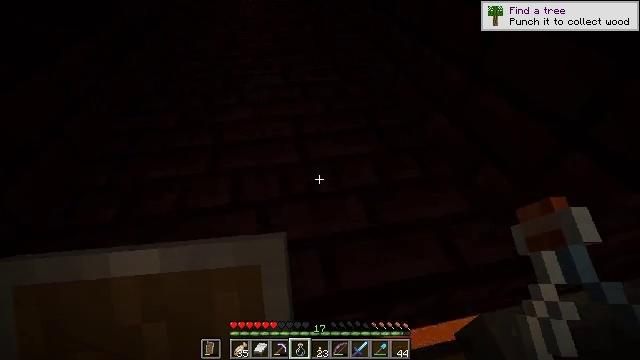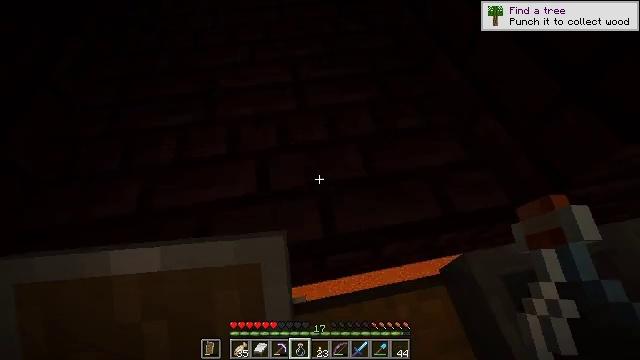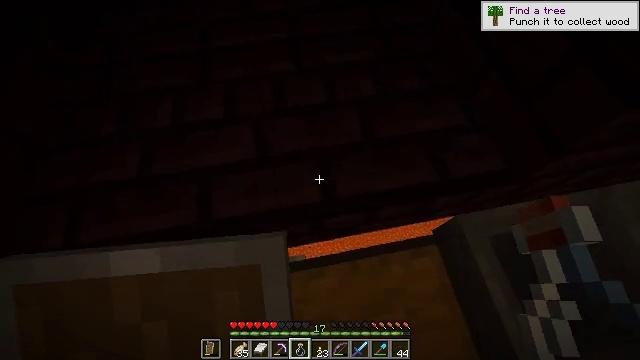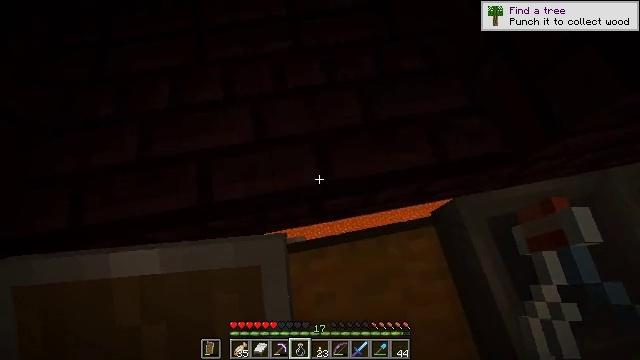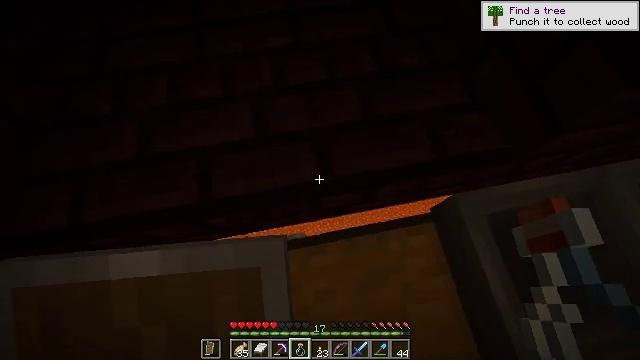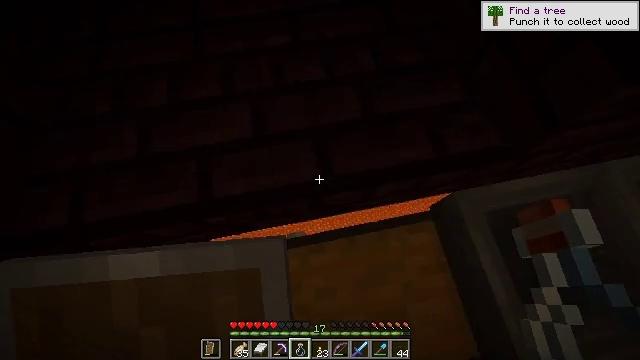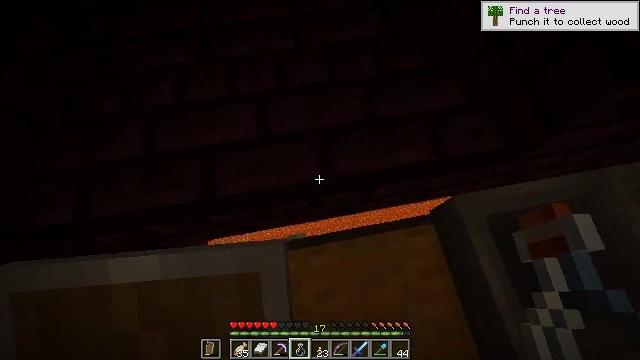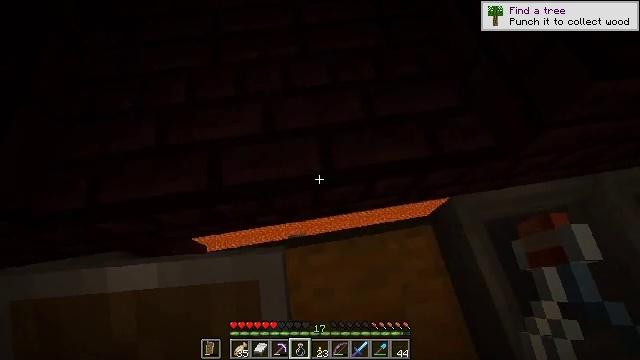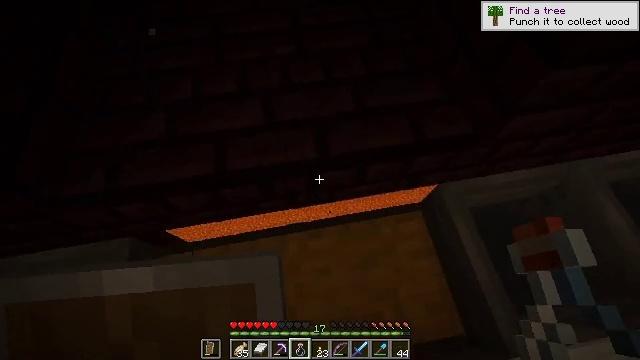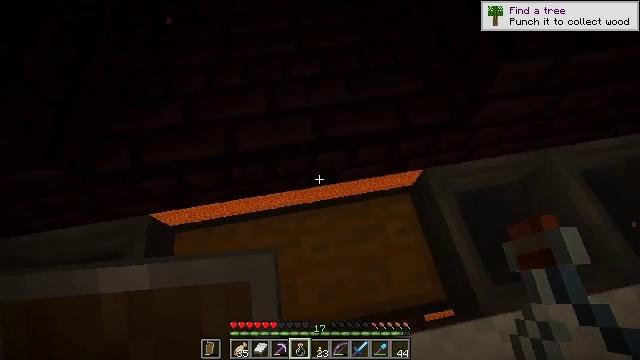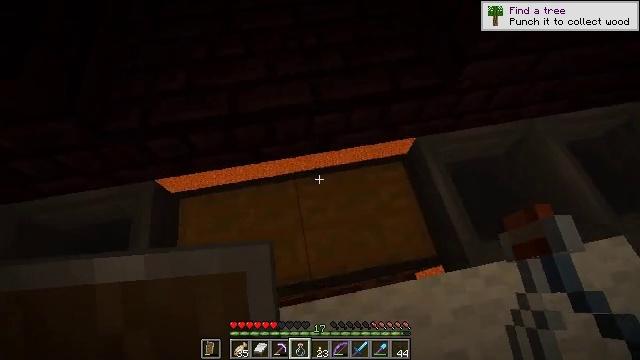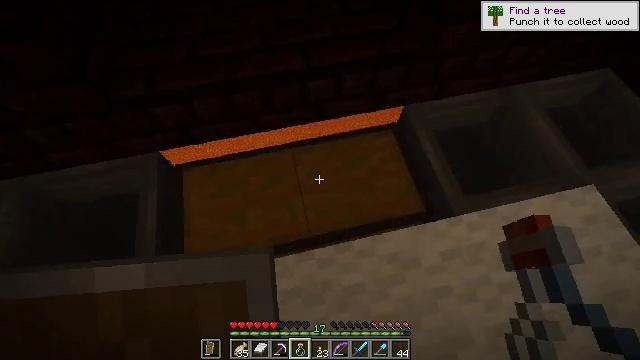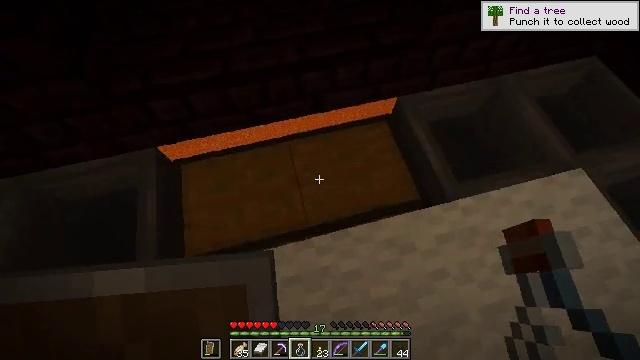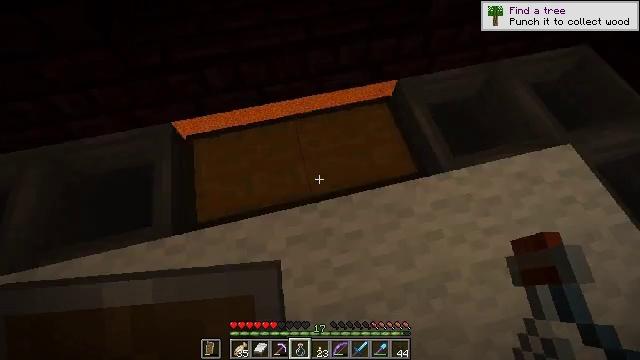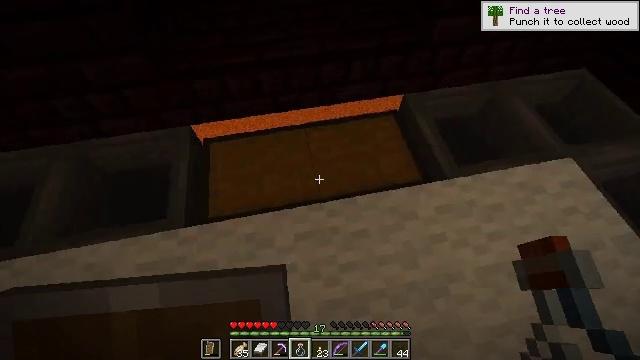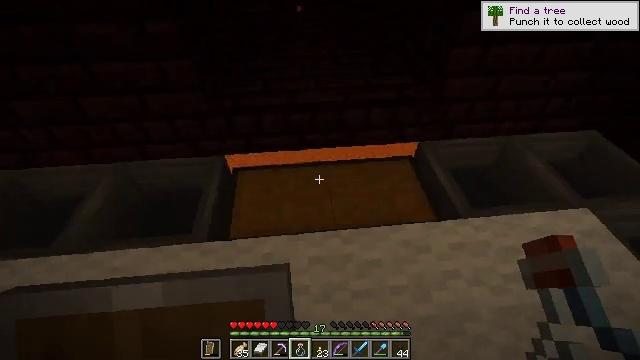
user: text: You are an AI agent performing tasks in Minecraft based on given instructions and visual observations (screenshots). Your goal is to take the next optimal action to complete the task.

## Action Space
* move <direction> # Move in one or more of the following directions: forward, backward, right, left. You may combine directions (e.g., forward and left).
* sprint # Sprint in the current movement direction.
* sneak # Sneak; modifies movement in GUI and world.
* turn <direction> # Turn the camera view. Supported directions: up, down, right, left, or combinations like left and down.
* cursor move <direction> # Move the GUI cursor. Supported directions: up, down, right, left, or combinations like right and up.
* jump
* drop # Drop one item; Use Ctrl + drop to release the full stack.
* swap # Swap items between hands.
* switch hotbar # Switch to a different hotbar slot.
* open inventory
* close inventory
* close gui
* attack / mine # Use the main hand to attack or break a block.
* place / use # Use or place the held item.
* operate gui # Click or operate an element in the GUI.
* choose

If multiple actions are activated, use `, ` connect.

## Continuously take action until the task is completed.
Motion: motion action
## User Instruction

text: Harvest nether bricks from a structure.
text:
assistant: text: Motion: turn down
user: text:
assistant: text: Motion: turn down
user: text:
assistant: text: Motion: turn down
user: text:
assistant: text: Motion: no_op
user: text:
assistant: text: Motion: no_op
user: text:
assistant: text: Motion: move back, turn up
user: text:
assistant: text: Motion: move back, turn left and up
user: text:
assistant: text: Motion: move back
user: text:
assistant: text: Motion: move back
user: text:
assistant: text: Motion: move back
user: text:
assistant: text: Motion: move back, turn right
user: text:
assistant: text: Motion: move back, turn right
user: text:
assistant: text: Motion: move back
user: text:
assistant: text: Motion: move back, turn left and up
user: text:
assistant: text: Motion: turn left and up
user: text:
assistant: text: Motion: turn left and up
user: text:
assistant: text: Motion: turn left and up
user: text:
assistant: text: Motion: turn left and up
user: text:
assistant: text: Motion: turn left and up
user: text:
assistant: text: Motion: turn left and up
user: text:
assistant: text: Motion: turn left and up
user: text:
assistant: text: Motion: turn left
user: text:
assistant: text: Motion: turn left
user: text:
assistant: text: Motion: turn left
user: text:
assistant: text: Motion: turn left
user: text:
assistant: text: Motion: turn left and up
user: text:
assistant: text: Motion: turn left
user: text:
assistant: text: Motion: turn left
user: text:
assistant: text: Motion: no_op
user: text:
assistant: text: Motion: no_op